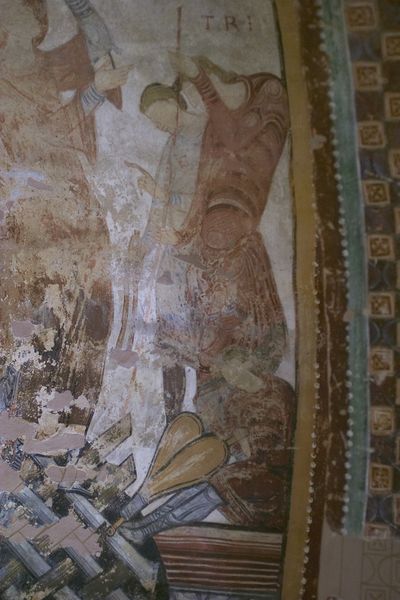
Titel: San Juan de la Pena, Aragón
Standort: Huesca, S. Juan de la Pena (EU - E - Aragonien)
Schlagwörter: blau, gemälde, hand, mann, wasser, gelb, grün, menschen, see, braun, finger, holz, marmor, männer, weiss, rot, beige, muster, ornament, rock, wand, gesicht, hinrichtung, hände, gitter, kirche, figur, haare, sitzend, decke, rund, beine, bogen, stab, mauer, lanze, detail, dekor, ornamente, wandgemälde, bauch, segler, stiefel, kacheln, mosaik, flecken, heiliger, fresko, wandbild, quadrat, fresco, rud, zange, restauration, rost, freske, folter, marter, scheiterhaufen, blasebalg, lorenz, quadtrate, tri, laurentius, blasebalb, martert